Aerial crown-view tile of a tropical tree (Barro Colorado Island, Panama), acquired 20250124:
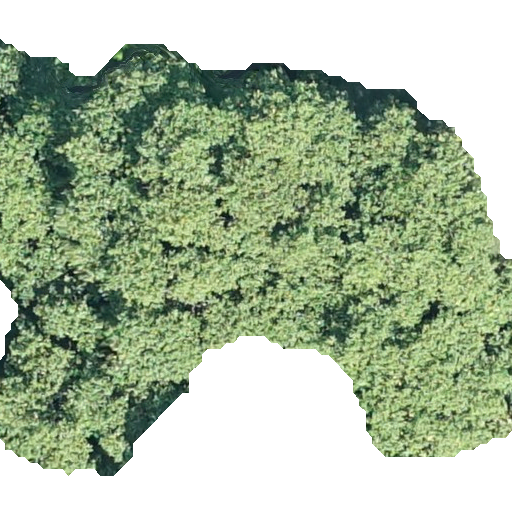
Species: Hieronyma alchorneoides
GBIF accepted scientific name: Hieronyma alchorneoides
Crown area: 301.526 m²